Question: Not sure why Im getting this error: 'invalid input syntax for type uuid: ""'
The 'beforeCreate' hook event works, and inserts the column ID but I still get that weird error.
Is there something I'm missing here?
'''
this.create('customer_promotion', (table) => {
table.uuid('id').primary()
table.uuid('tenant_id')
table.uuid('customer_id')
table.uuid('promotion_id')
table.string('assigned_by')
table.timestamps()
})
'''
'''
class Promotion extends Model {
...
customers() {
return this
.belongsToMany('App/Models/Customer')
.withPivot(['created_at', 'assigned_by', 'id'])
.pivotModel('App/Models/CustomerPromotion')
}
...
}
module.exports = Promotion
'''
'''
const uuid = use('uuid/v4')
class CustomerPromotion extends Model {
static get table () {
return 'customer_promotion'
}
static boot() {
super.boot()
this.addHook('beforeCreate', async (instance) => {
instance.id = uuid.v4()
})
}
static get incrementing() {
return false
}
}
module.exports = CustomerPromotion
'''
'''
...
await promotion.customers().sync(customerIdArray, (row) => {
row.assigned_by = '${first_name} ${last_name}'
row.created_at = moment().format('YYYY-MM-DD')
})
...
'''
Another weird thing is that it was stored even if I had an error and the UUID is inserted.

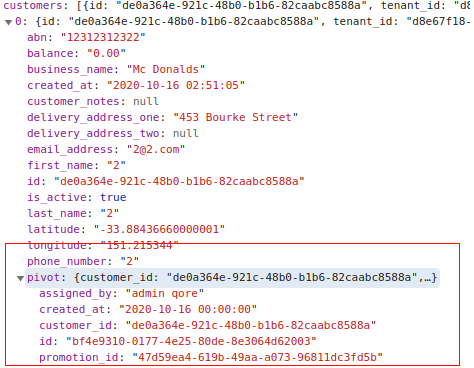
Answer: Okay I wasted a few hours in this lmao, nothing wrong with the 'attach()'.
I just debugged that one item on the array I'm passing on 'attach()' is just an empty string.
hence the error 'invalid input syntax for type uuid: ""'